Question: I'm trying to animate a circle being drawn in iOS 7 - which is quite easy.
My problem is that I need the stroke to have rounded ends. The way I'm trying to do that now is by adding another circle to the start position of the animation.
Then for the end that is moving, I need another circle to follow along. It's doing pretty much what I want, but I need it to use an <URL> timing which is turning out more difficult than I thought.
The result so far is this:

My code looks like this:
'''
- (void) drawCircleAnimated {
int radius = 100;
CALayer *animationLayer = [CALayer layer];
animationLayer.frame = CGRectMake(20.0f, 64.0f, CGRectGetWidth(self.view.layer.bounds) - 40.0f, CGRectGetHeight(self.view.layer.bounds) - 84.0f);
[self.view.layer addSublayer:animationLayer];
CGRect pathRect = CGRectInset(animationLayer.bounds, 100.0f, 100.0f);
UIBezierPath *path = [UIBezierPath bezierPathWithRoundedRect:CGRectMake(0, 0, 2.0*radius, 2.0*radius) cornerRadius:radius];
CAShapeLayer *pathLayer = [CAShapeLayer layer];
pathLayer.frame = animationLayer.bounds;
pathLayer.bounds = pathRect;
pathLayer.geometryFlipped = NO;
pathLayer.path = path.CGPath;
pathLayer.strokeColor = [[UIColor blackColor] CGColor];
pathLayer.fillColor = nil;
pathLayer.lineWidth = 10.0f;
pathLayer.lineJoin = kCALineJoinBevel;
[animationLayer addSublayer:pathLayer];
[self addStartPointCircle];
CAShapeLayer* circleToMove = [self addStartPointCircle];
circleToMove.anchorPoint = CGPointZero;
[pathLayer addSublayer:circleToMove];
CABasicAnimation *pathAnimation = [CABasicAnimation animationWithKeyPath:@"strokeEnd"];
pathAnimation.duration = 5.0;
pathAnimation.fromValue = [NSNumber numberWithFloat:0.0f];
pathAnimation.toValue = [NSNumber numberWithFloat:1.0f];
[pathLayer addAnimation:pathAnimation forKey:@"strokeEnd"];
CAKeyframeAnimation *penAnimation = [CAKeyframeAnimation animationWithKeyPath:@"position"];
penAnimation.duration = 5.0;
penAnimation.path = pathLayer.path;
penAnimation.calculationMode = kCAAnimationPaced;
penAnimation.delegate = self;
penAnimation.removedOnCompletion = NO;
[circleToMove addAnimation:penAnimation forKey:@"position"];
}
'''
To achieve the easing function, I've added this to the 'penAnimation' - but it doesn't change anything. I guest it will always follow the other animation?
'''
penAnimation.values = [NSArray arrayWithObjects: // i.e., Rotation values for the 3 keyframes, in RADIANS
[NSNumber numberWithFloat:0.0 * M_PI],
[NSNumber numberWithFloat:0.75 * M_PI],
[NSNumber numberWithFloat:1.5 * M_PI], nil];
penAnimation.keyTimes = [NSArray arrayWithObjects: // Relative timing values for the 3 keyframes
[NSNumber numberWithFloat:0],
[NSNumber numberWithFloat:.5],
[NSNumber numberWithFloat:1.0], nil];
penAnimation.timingFunctions = [NSArray arrayWithObjects:
[CAMediaTimingFunction functionWithName:kCAMediaTimingFunctionEaseIn], // from keyframe 1 to keyframe 2
[CAMediaTimingFunction functionWithName:kCAMediaTimingFunctionEaseOut], nil]; // from keyframe 2 to keyframe 3
'''
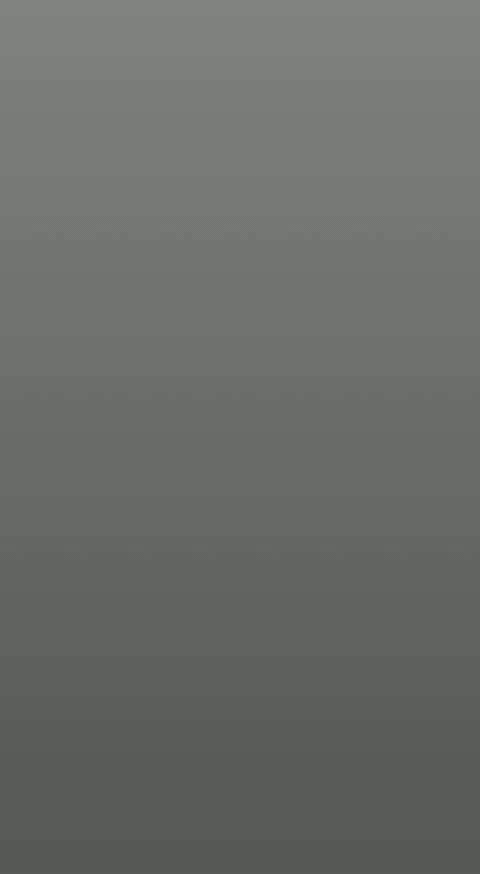
Answer: This should be all you need to add.
'''
pathLayer.lineCap = kCALineCapRound;
'''